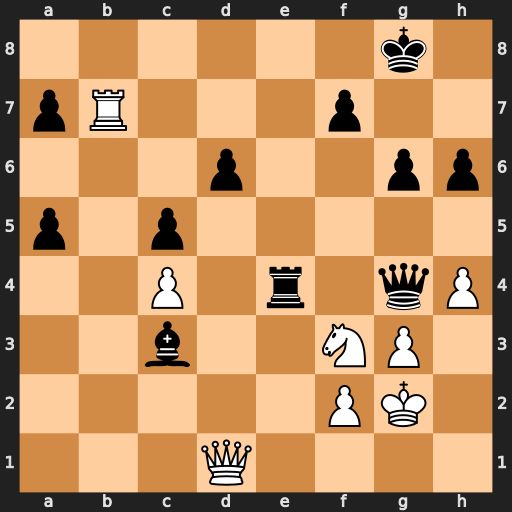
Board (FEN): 6k1/pR3p2/3p2pp/p1p5/2P1r1qP/2b2NP1/5PK1/3Q4
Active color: w
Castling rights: -
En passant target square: -
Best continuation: Rb8+ Kh7 Qxd6 Rf4 Qxf4 Qxf4 gxf4